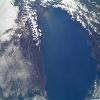
Label: water